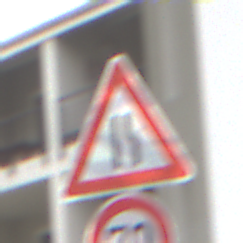
Verkehrszeichen: EinseitigVerengteFahrbahnRechts
Zusatzzeichen unten: Geschwindigkeit70
Umgebung: Outdoor, Urban
Tageszeit: Midday
Wetter: Overcast
Licht: Natural
Jahreszeit: NotSpecified
Kontrast: LowContrast